Interaction volume radius: 5 \u00c5
Interaction volume height: 40 \u00c5
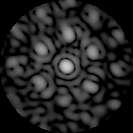
Disorder parameter: 0.5374